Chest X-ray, PA view. Patient: 53 years old, sex F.
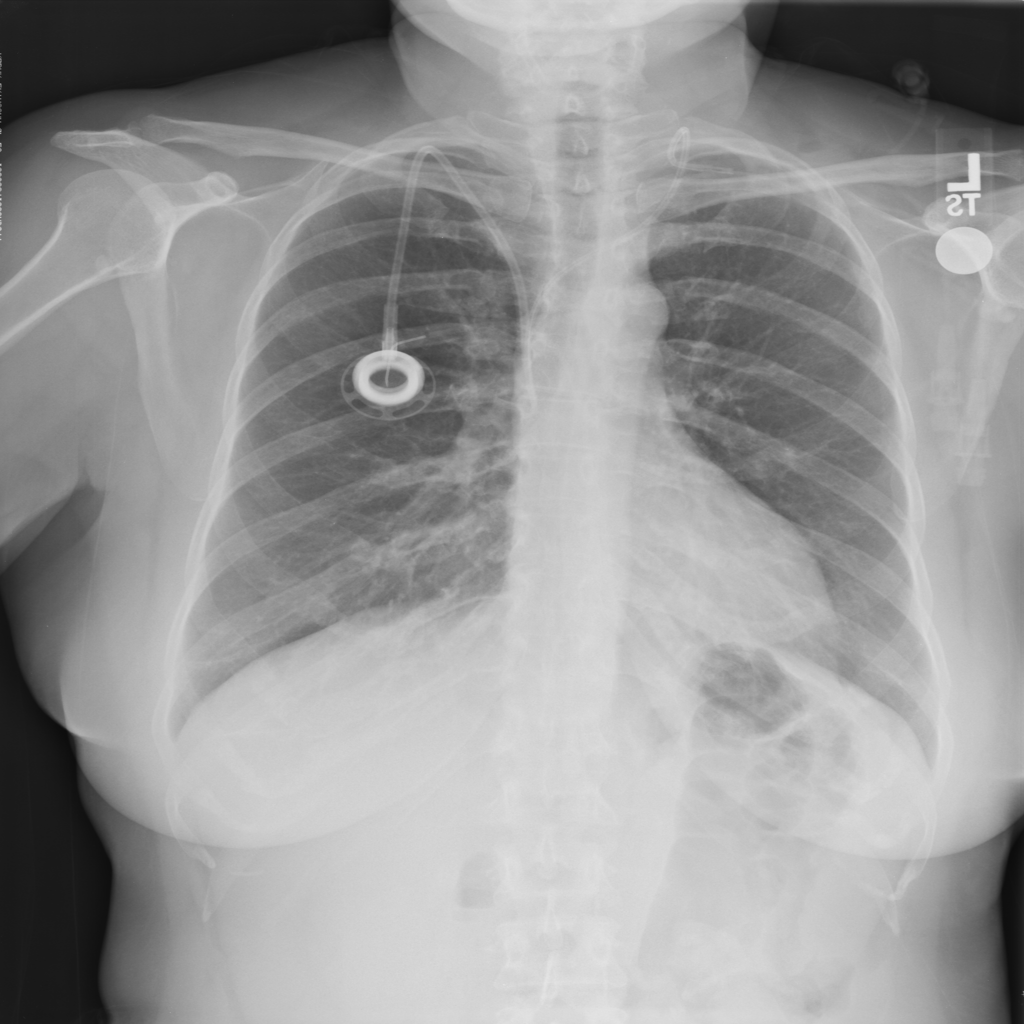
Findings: No Finding